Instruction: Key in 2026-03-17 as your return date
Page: home
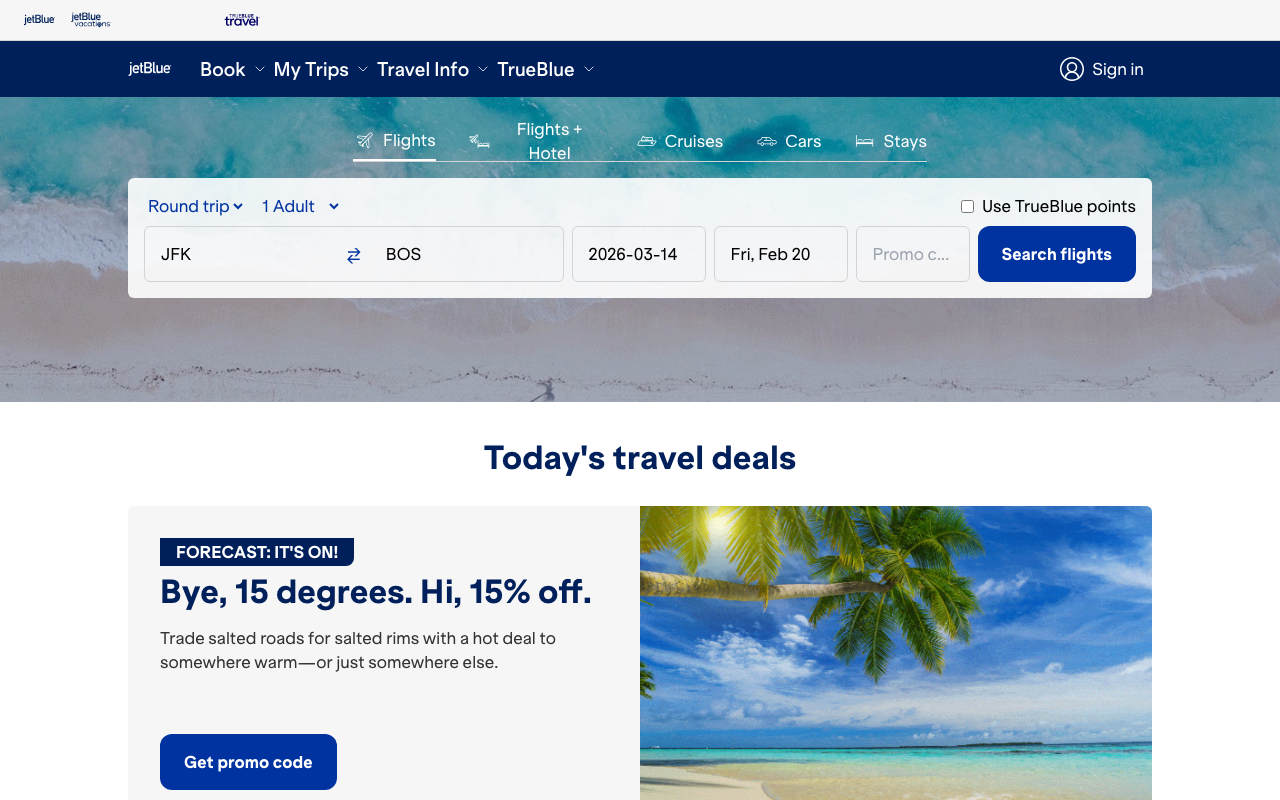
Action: type